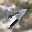
Label: 7